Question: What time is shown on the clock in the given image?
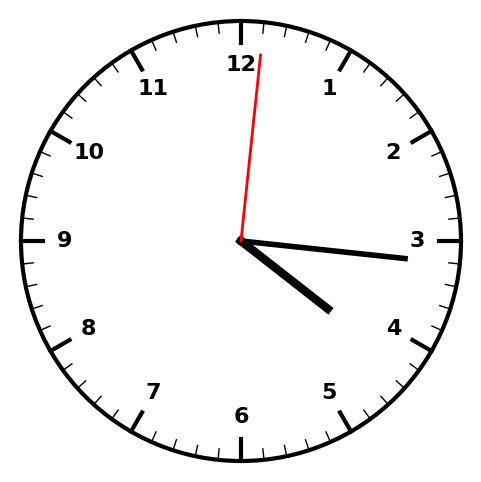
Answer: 04:16:01